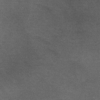
Label: dusty